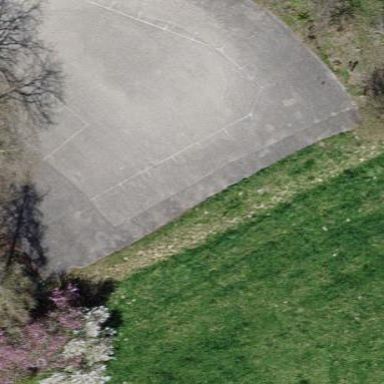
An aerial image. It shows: Parking area with asphalt surface.